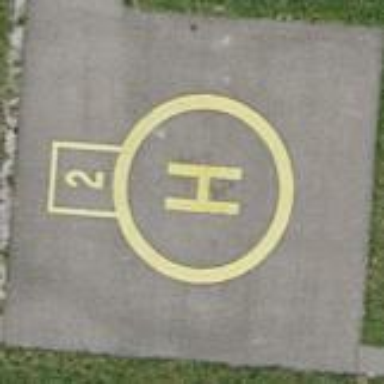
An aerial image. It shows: Asphalt helipad at airport.